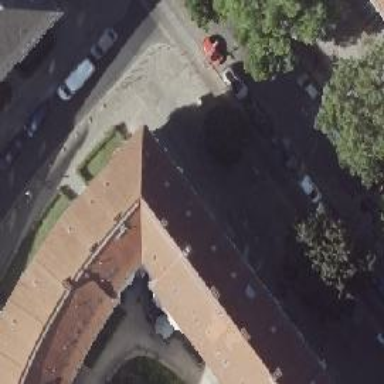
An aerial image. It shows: Kindergarten.